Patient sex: M
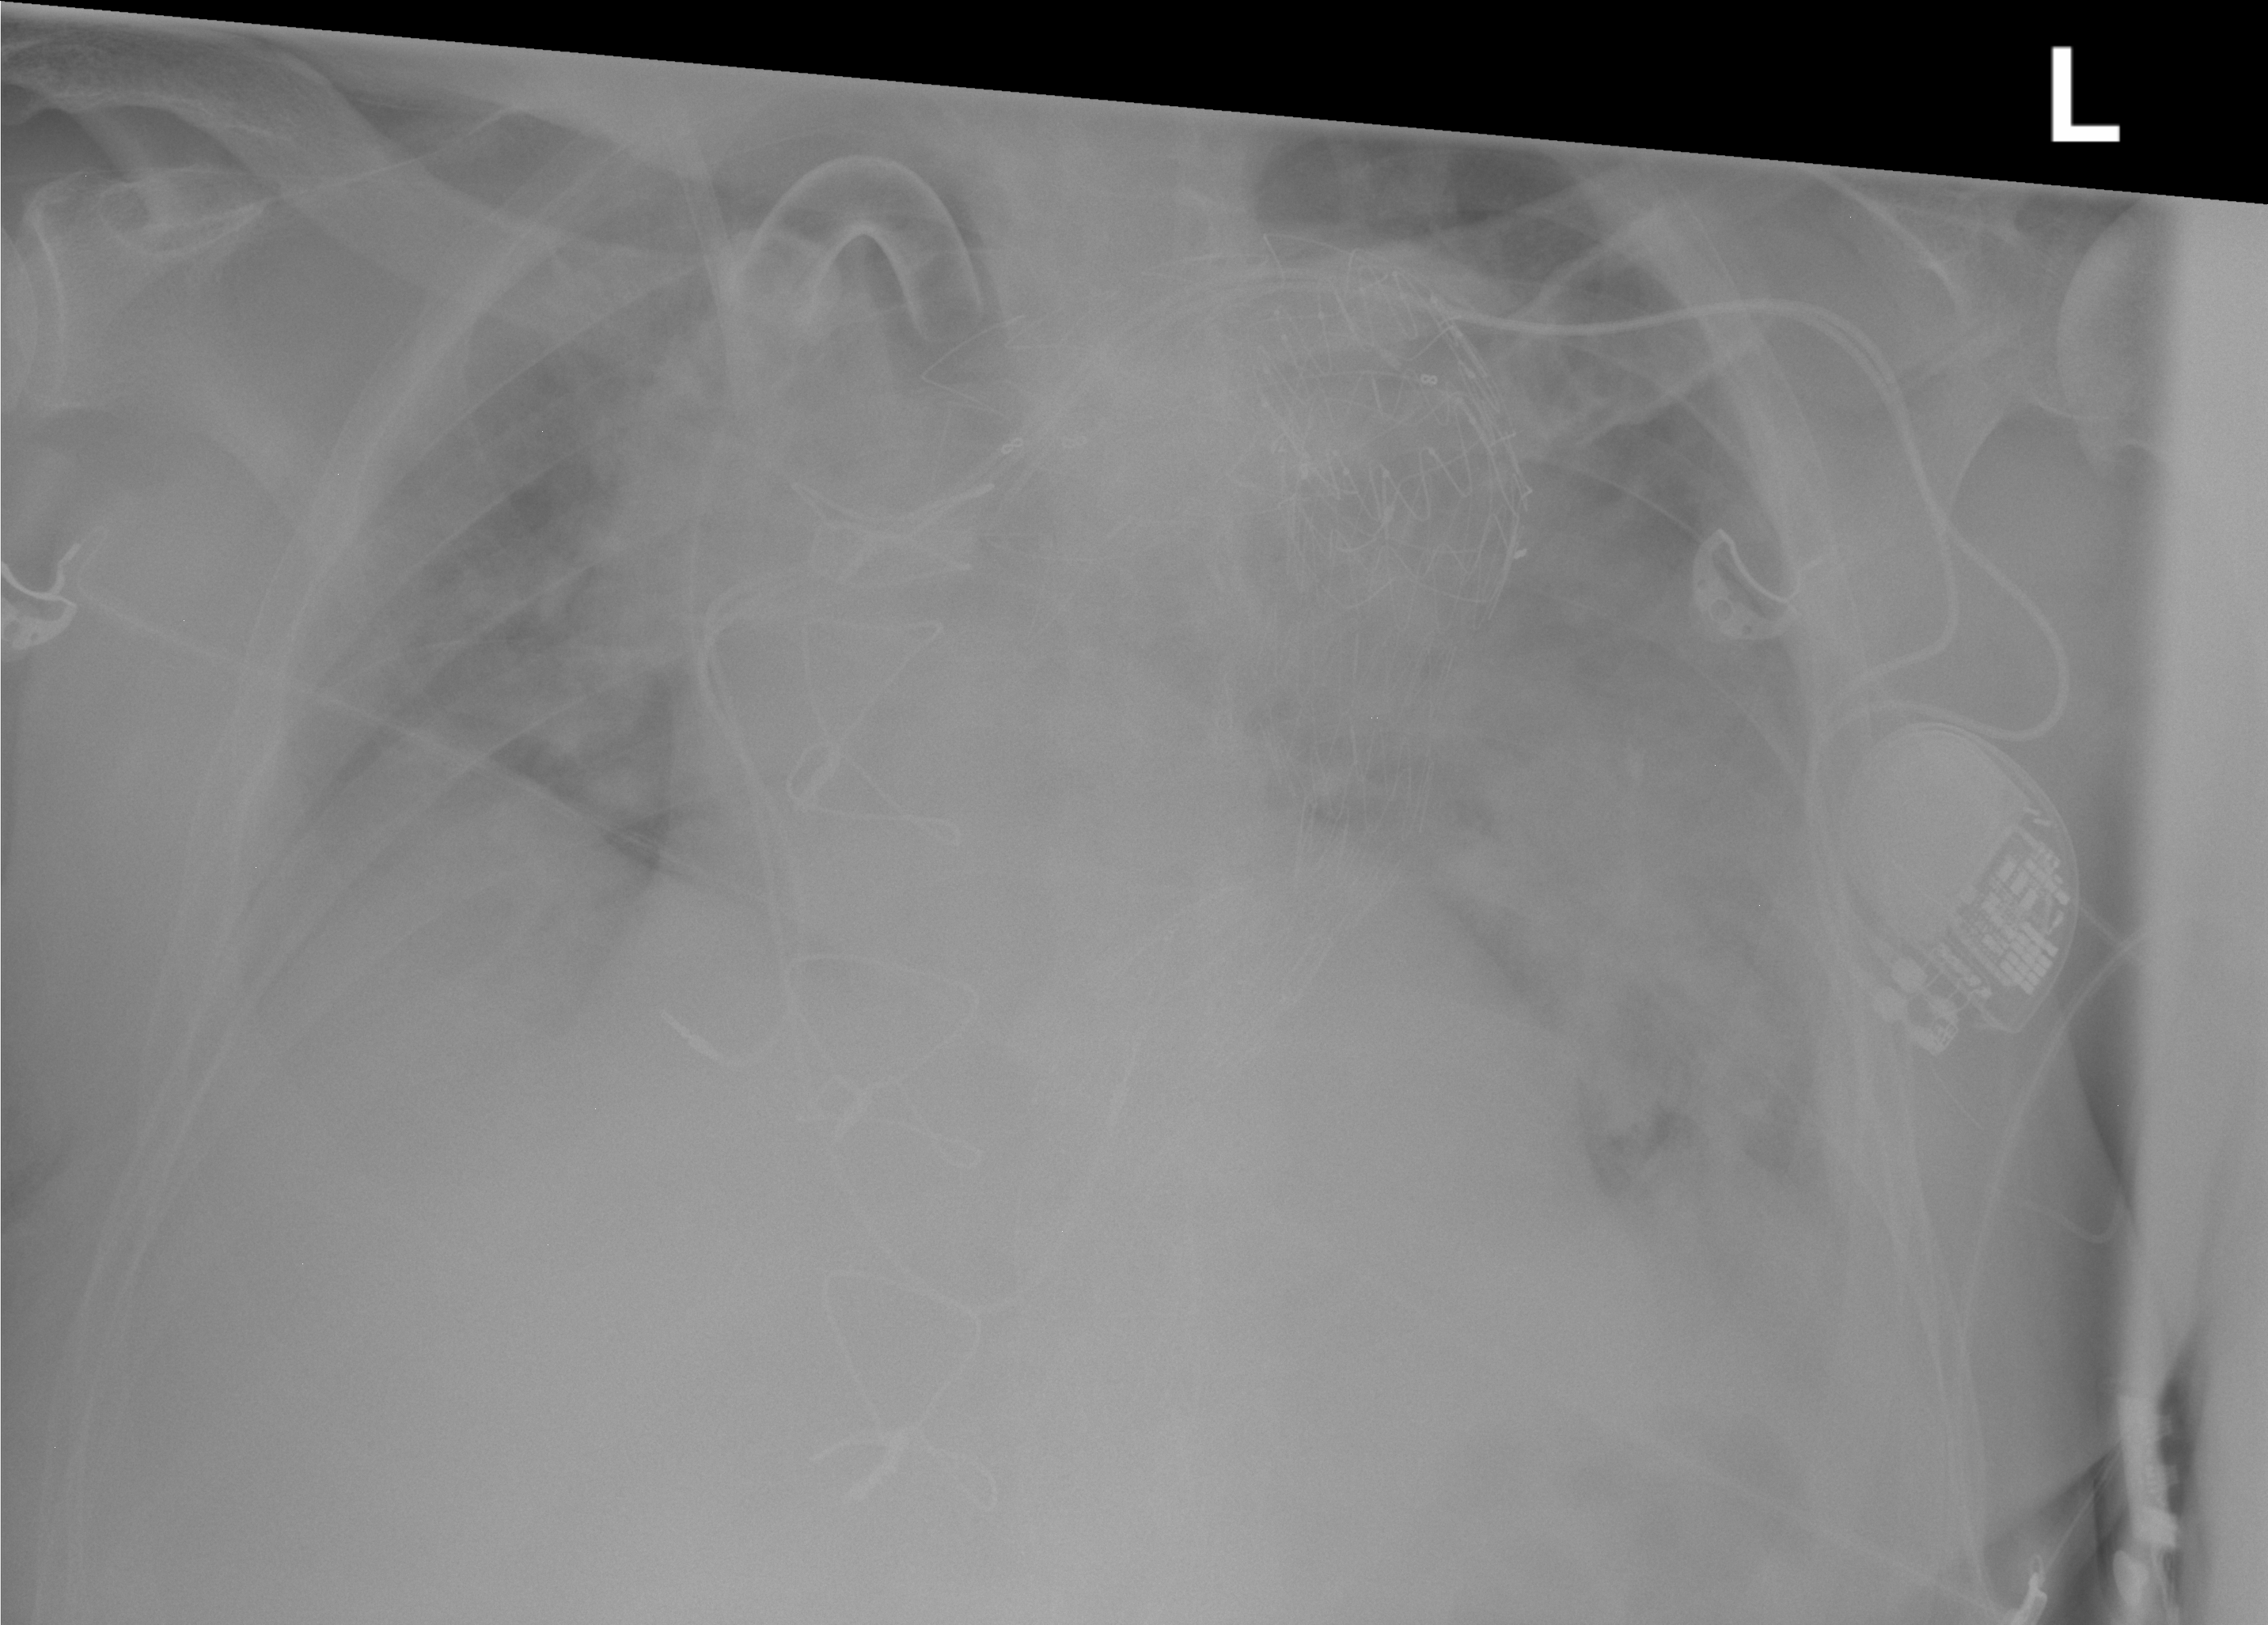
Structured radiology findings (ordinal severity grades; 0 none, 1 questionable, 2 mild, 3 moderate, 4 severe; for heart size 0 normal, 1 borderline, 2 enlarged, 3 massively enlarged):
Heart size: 1
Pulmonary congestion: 0
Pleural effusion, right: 2
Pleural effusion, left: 2
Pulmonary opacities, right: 2
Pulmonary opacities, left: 3
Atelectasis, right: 0
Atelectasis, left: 2